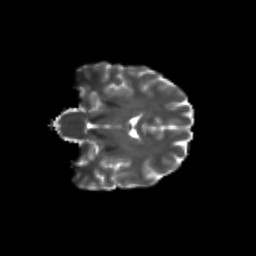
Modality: T2w
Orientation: coronal
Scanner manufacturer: siemens
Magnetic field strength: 3 T
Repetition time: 9.2 s
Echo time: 0.084 s